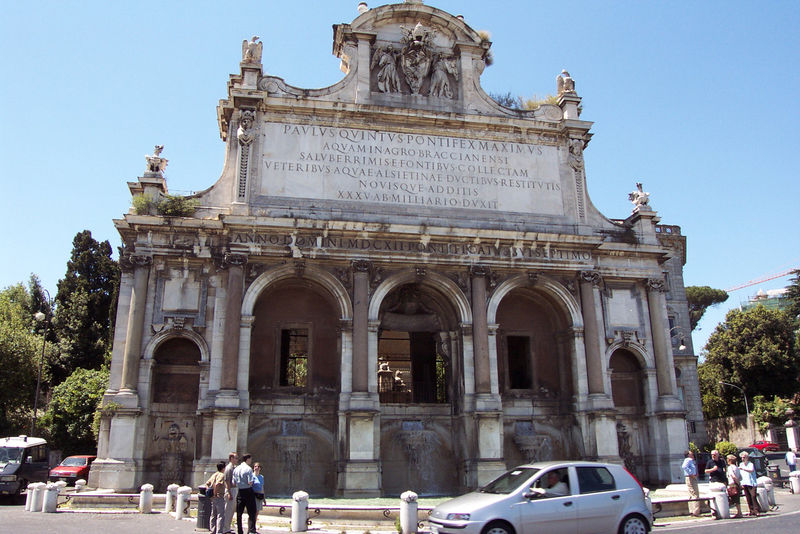
Titel: Fassade von Acqua Paola
Standort: Rom, Acqua Paola (EU - I - Latium)
Schlagwörter: bäume, menschen, marmor, pfeiler, strasse, säulen, gebäude, haus, leute, architektur, sockel, stein, schrift, bogen, italien, giebel, auto, rundbogen, papst, tafel, inschrift, tor, galerie, foto, bögen, loggia, torbogen, text, architrav, rom, portal, statuen, basis, klassik, bauwerk, ädikula, poller, latein, maximus, antke, menschne, paulus, quintus, pontifex, lateinische schrift